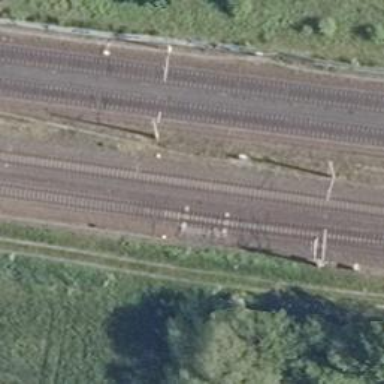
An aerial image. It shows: Railway switch with the turnout side on the left.